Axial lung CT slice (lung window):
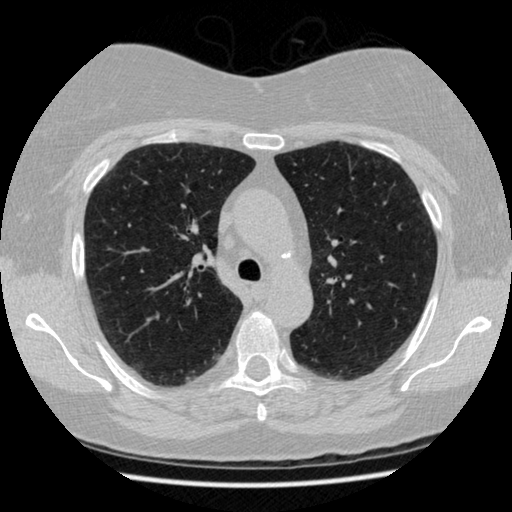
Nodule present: no